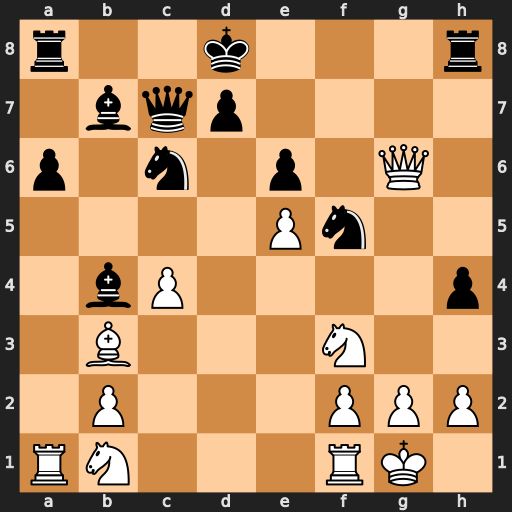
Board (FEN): r2k3r/1bqp4/p1n1p1Q1/4Pn2/1bP4p/1B3N2/1P3PPP/RN3RK1
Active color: w
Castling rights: -
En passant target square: -
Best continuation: Qf6+ Kc8 Qxh8+